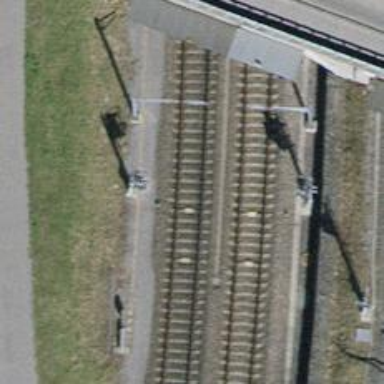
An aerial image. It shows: Railway signal.